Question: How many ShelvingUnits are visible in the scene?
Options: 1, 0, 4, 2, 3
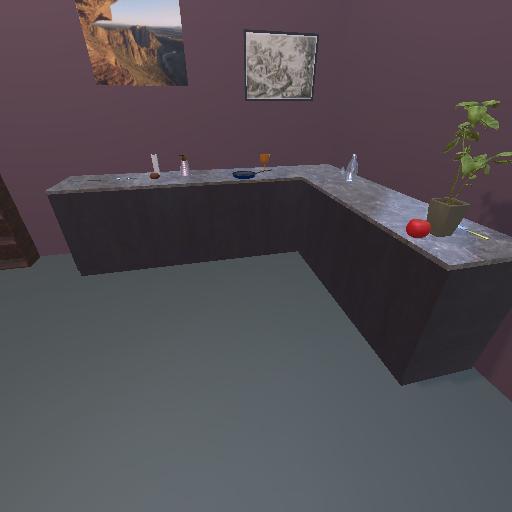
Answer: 1